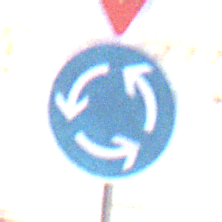
Verkehrszeichen: Kreisverkehr
Zusatzzeichen oben: VorfahrtGewaehren
Umgebung: Outdoor, Urban
Tageszeit: MorningAfternoon
Wetter: PartlyCloudy
Licht: Natural
Jahreszeit: NotSpecified
Kontrast: HighContrast